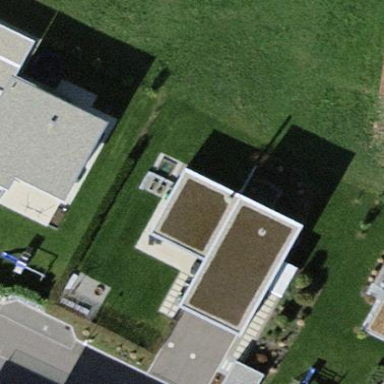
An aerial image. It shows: Simple house.